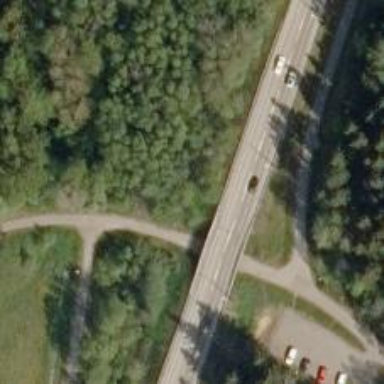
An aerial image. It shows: Cycleway with asphalt surface designed for Nordic skiing.